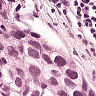
Metastatic tissue present: yes